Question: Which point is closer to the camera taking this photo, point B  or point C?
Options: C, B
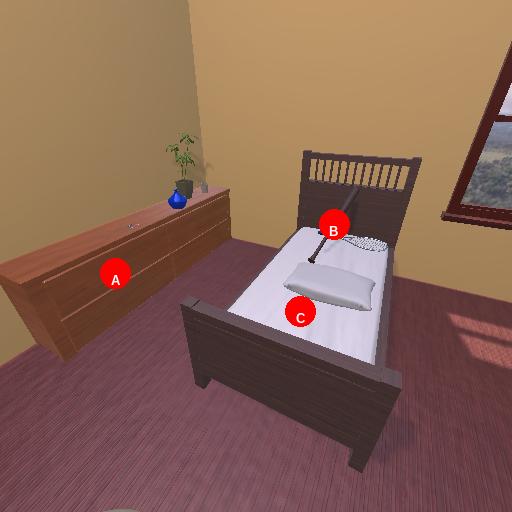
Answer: C